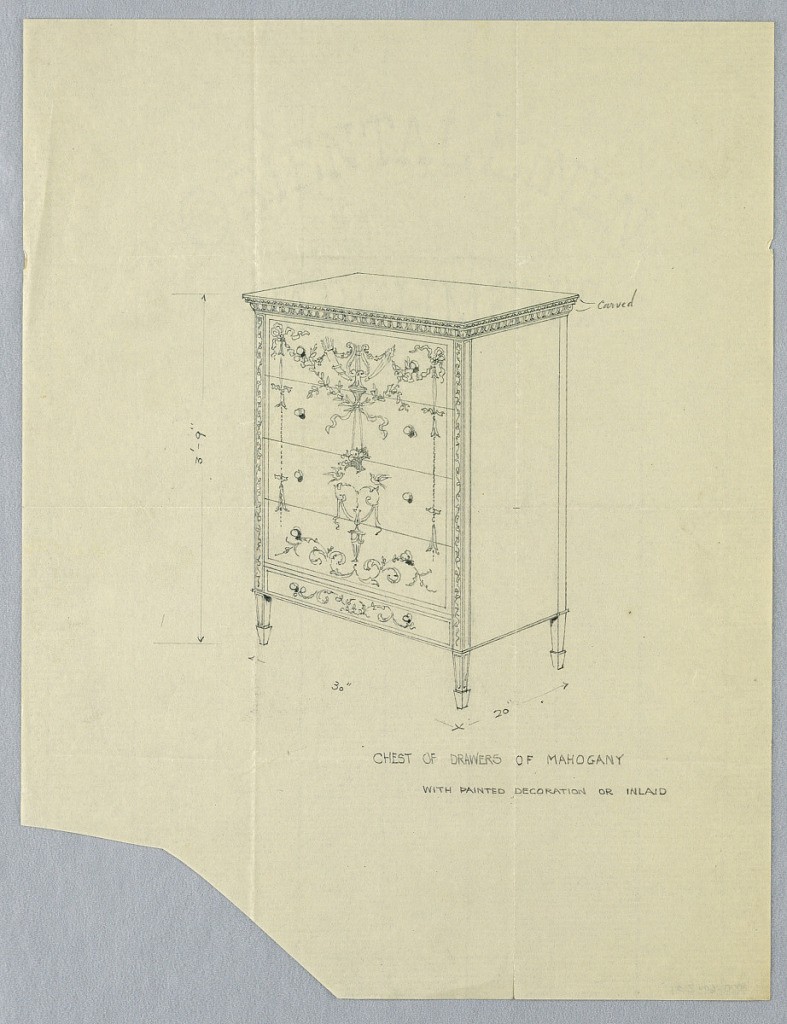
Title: Design for Chest of Drawers in Mahogany with Neo-Classical Motifs
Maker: A.N. Davenport Co.
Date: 1900–05
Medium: Graphite on thin cream paper
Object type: Drawing
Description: Rectangular 5-drawer chest with carved top edge and painted or inlaid neoclassical decoration at front consisting of tied ribbons, laurel leaf garlands, fruit baskets, rinceaux, etc.; raised on short tapering legs.